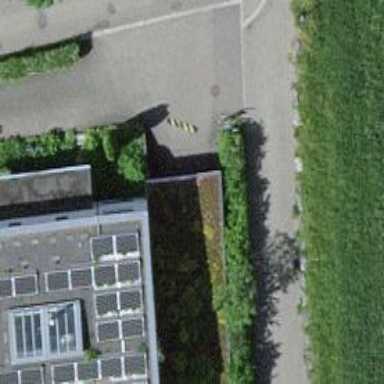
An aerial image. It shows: Parking entrance.